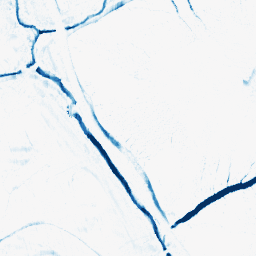
Category: morphological
Decomposition family: morphological_ellipse
Decomposition parameters: operation: closing
width: 10
height: 5
Upsampling method: quartic
Upsampling parameters: scale: 4
Upsampling scale: 4